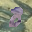
Label: 8